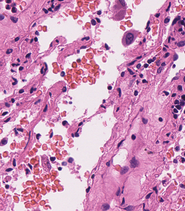
Tumor epithelial tissue: no
Tumor-associated stroma tissue: no
Normal tissue: yes